Question: This might have been solved already, but I am really struggling for days now... I am working on a client list. Multiple staff were in charge of different follow up for each client. However we are trying to allocate a unique staff to each client. We decided that the staff who did the last follow up would be in charge of the client. Therefore I need for each client (ID) line by line to see the max value according to (Date of follow up) and match with the correct staff (staff who did the follow up). What I should find is the column H, done manually in the example below, based on the last follow up. All the index match, with max value I tried only show for all clients CW3 as it is the last follow up for all clients.

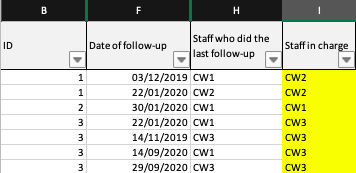
Answer: What I used in 'D2':
<URL>
'''
=LOOKUP(2,1/(A:A=A2),C:C)
'''
Also, it's always better to be more specific about ranges instead of whole column references.